Question: I'm trying to make a pattern in a layout (see attachment for visualisation)
The problem is that using :odd :even doesnt work.
I've tried to make it work by using "for loops", and if statements, but obviously jquery doesn't do this stuff in that way. Or maybe i'm supposed to do it outside the document ready statement? I tired that to but it just doesnt work.
How does one go about that?
EDIT: These squares are max 8 on a page and generated in Wordpress, each square being a post. So I'm not able to divide things into rows as suggested unfortunately.
css:
'''
.thumb_container {
width:274px;
height: 274px;
float: left;
position: relative;
background-color: white;
}
.thumb_container:nth-child(4n+1) { clear:both; background-color: green } /* green just to see if its working */
'''
Jquery tweek file (<URL>
'''
$(".thumb_container:nth-child(8n+2), .thumb_container:nth-child(8n+4), .thumb_container:nth-child(8n+5), .thumb_container:nth-child(8n+7)")
.css({"background-color":"#333333"});
'''
<URL> Click HTML for link

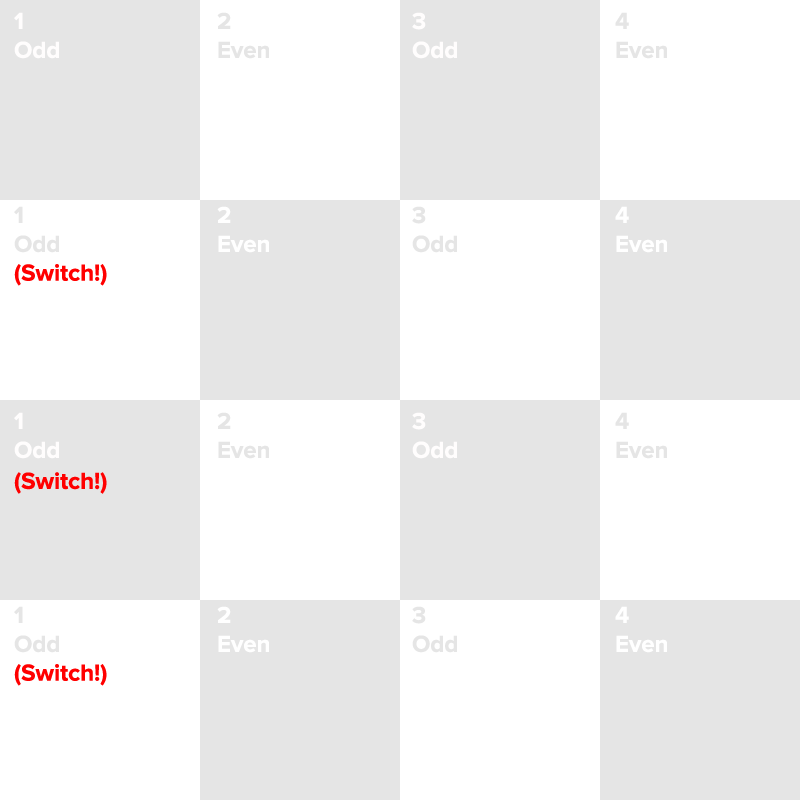
Answer: '''
var i = 1;
$('#wrapper > div').each(function()
{
var isEvenRow = Math.ceil(i / 4) % 2 == 0; // 4 is number of columns
var isCellAlternate = i % 2 == isEvenRow ? 0 : 1;
if ( isCellAlternate ) {
$(this).css("background-color", "#000");
} else {
$(this).css("background-color", "#ccc");
}
i++;
});
'''
or the less readable but shorter version:
'''
var i = 1;
$('#wrapper > div').each(function() {
if (i % 2 == (Math.ceil(i / 4) % 2 == 0) ? 0 : 1) $(this).css("background-color", "#000");
else $(this).css("background-color", "#ccc");
i++;
});
'''
essentially you change the test for the alternate cell every row.